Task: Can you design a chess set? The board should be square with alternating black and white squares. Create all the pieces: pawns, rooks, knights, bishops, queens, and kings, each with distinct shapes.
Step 3862:
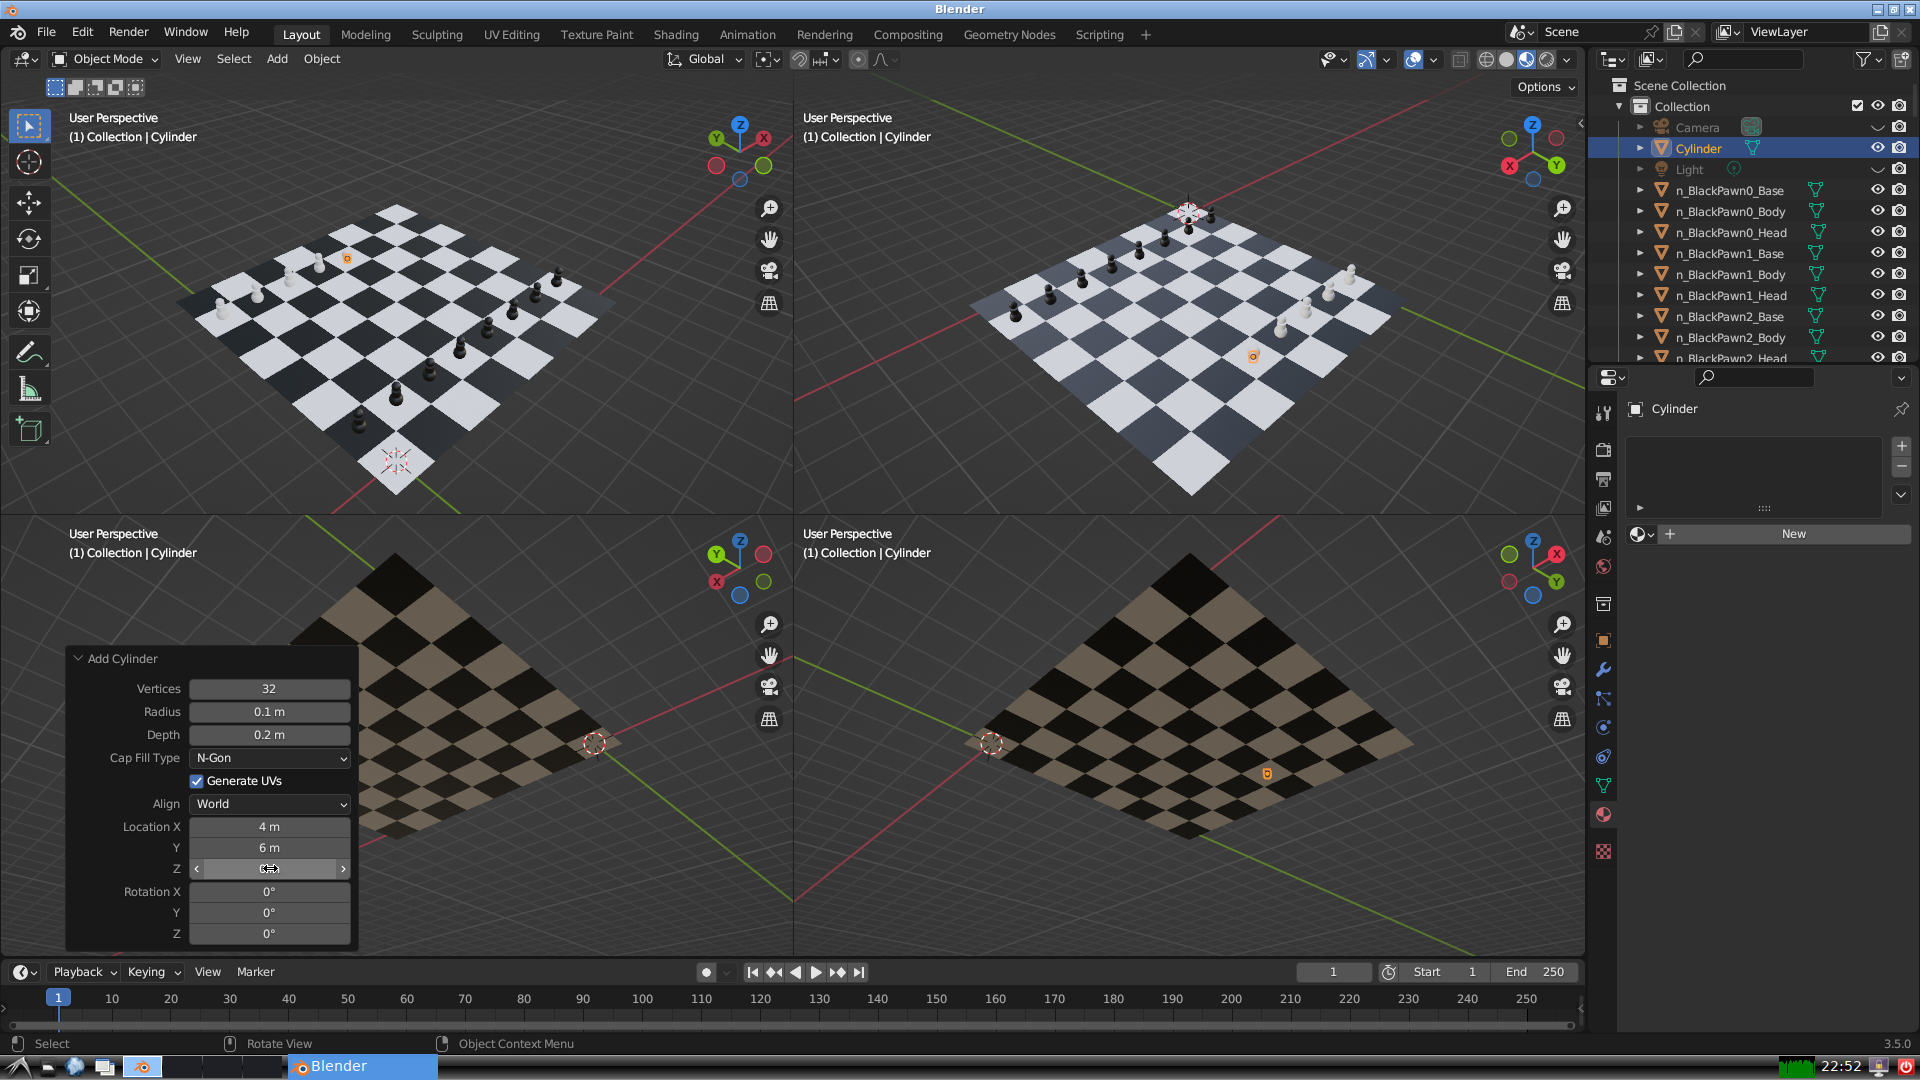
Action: click: no